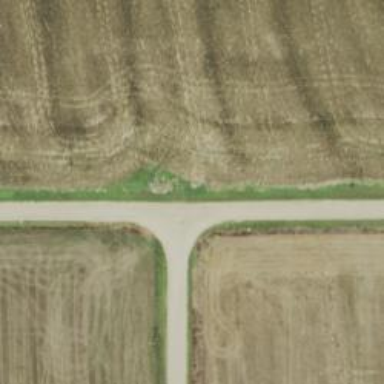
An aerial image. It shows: Unclassified road.